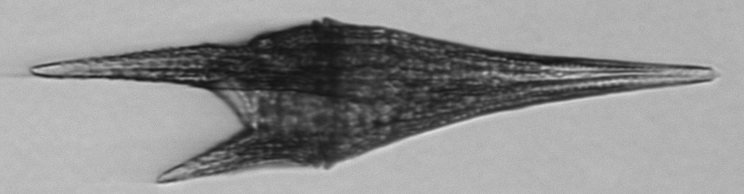
Label: Tripos_furca